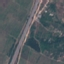
Label: Highway